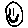
Label: smiley face